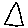
Label: triangle